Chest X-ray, PA view. Patient: 29 years old, sex M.
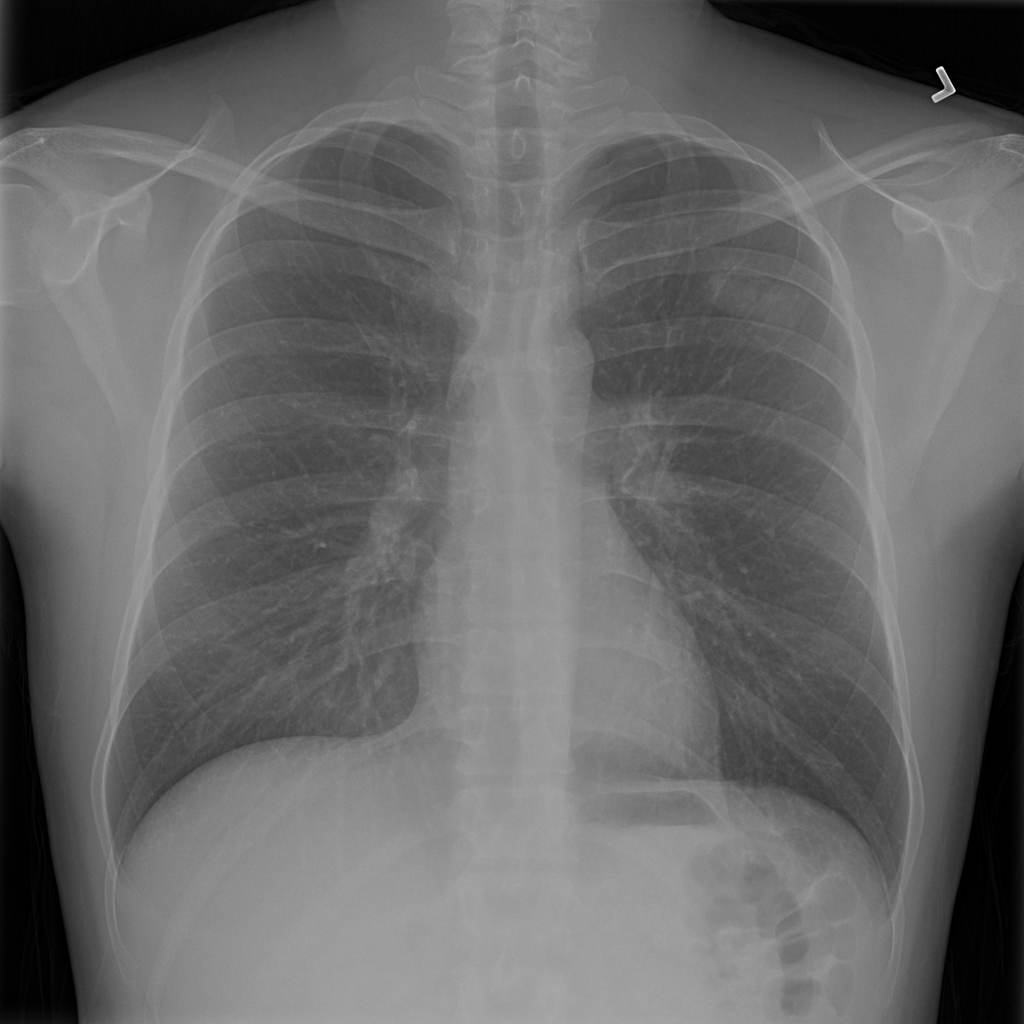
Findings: Nodule